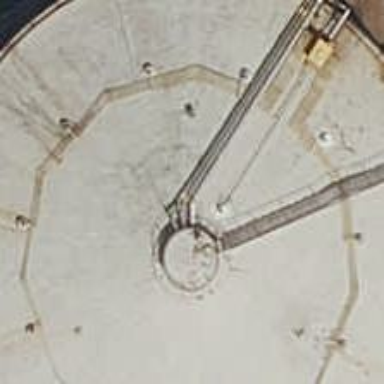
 man-made structure designed for storing gases."